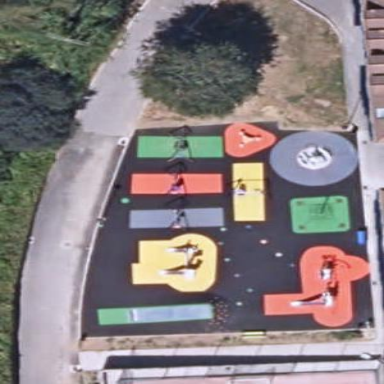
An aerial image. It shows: Playground area for leisure activities on the land.